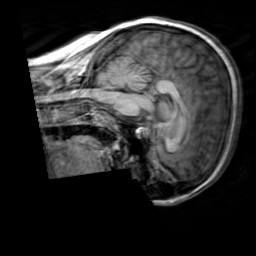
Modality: T1w
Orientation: sagittal
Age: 31
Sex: female
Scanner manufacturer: siemens
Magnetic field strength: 3 T
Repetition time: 2.3 s
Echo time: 0.00303 s